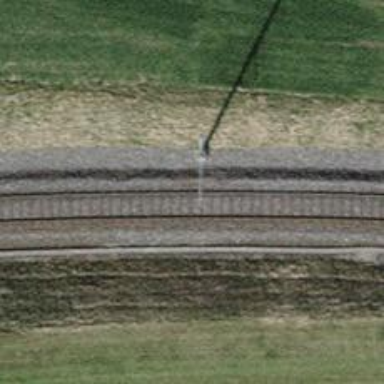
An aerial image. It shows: Single-track railway with electrified contact lines.